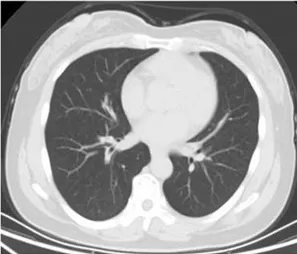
Representative changes of chest computed tomography (CT) images in Patient 3. Resolution of lung inflammation after treatment (April 03, 2020).
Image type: radiology (ct)